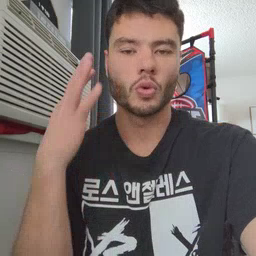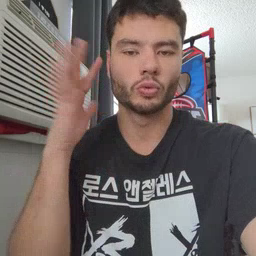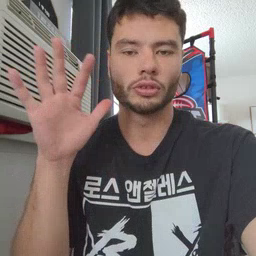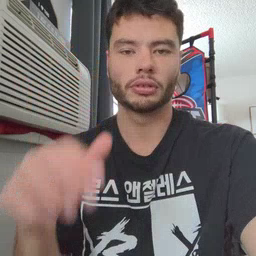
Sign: noisy